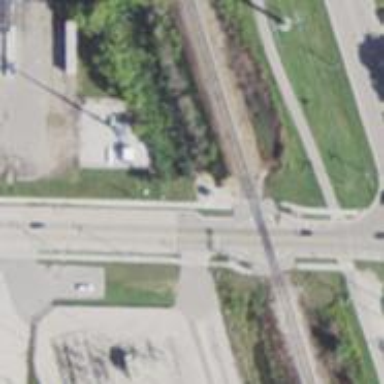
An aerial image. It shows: Railway crossing.